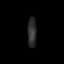
Tissue: prostate
Cell type: Myeloid cells
Senescence score: 0.6914
Nuclear area (px): 260
Mean DAPI intensity: 45.562